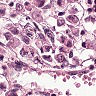
Metastatic tissue present: yes